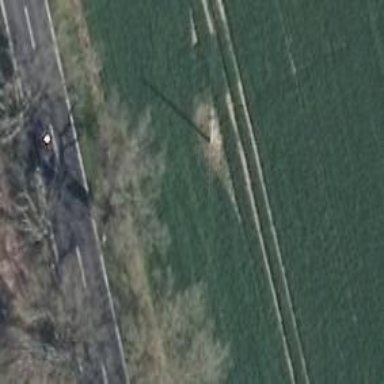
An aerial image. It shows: Minor power line.